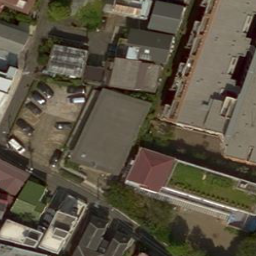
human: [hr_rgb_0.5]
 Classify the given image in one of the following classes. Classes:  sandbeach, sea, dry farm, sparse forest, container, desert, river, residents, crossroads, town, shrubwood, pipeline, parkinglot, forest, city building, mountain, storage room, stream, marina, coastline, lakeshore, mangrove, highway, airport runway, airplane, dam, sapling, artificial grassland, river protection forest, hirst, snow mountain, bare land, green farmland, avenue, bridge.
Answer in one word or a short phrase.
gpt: city building